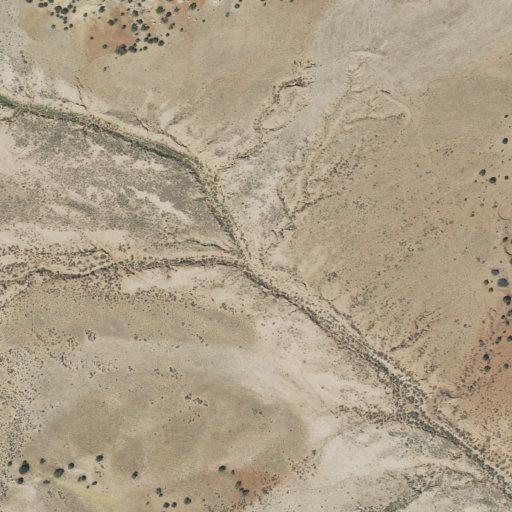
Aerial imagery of valley in Utah named Earls Draw containing only shrub